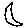
Label: moon